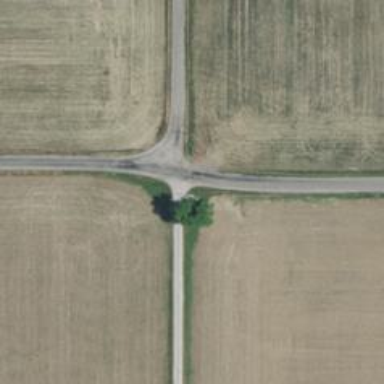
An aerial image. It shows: Unclassified road.